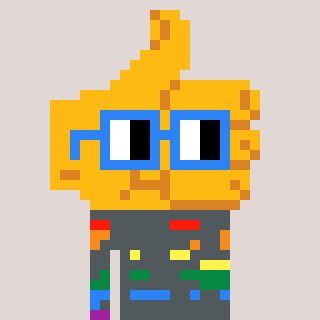
a pixel art character with square blue glasses, a thumbsup-shaped head and a foggrey-colored body on a warm background